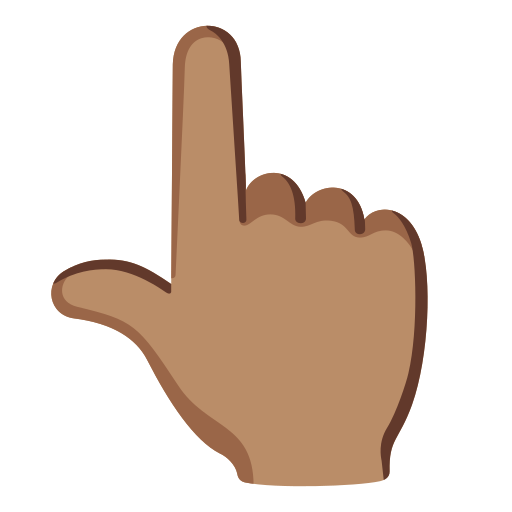
Emoji: 👆🏽